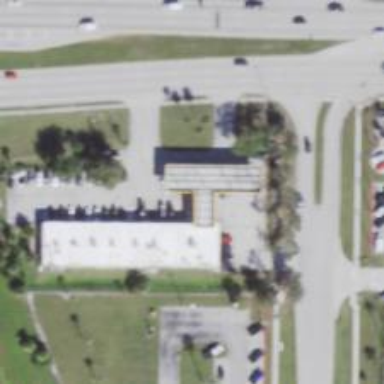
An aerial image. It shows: Convenience shop.